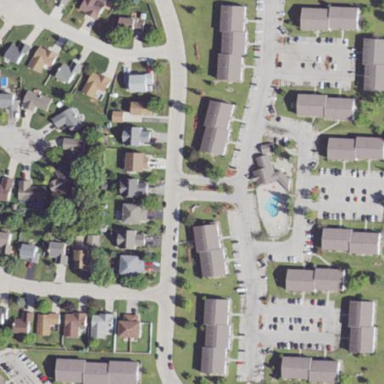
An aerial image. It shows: Residential area with apartments.